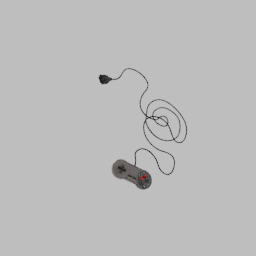
Label: electronics